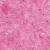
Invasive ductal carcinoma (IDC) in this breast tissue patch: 0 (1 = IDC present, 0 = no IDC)